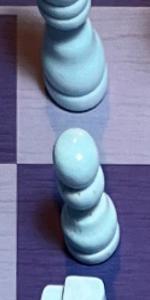
Label: Pawn_White